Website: apple
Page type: account-selection
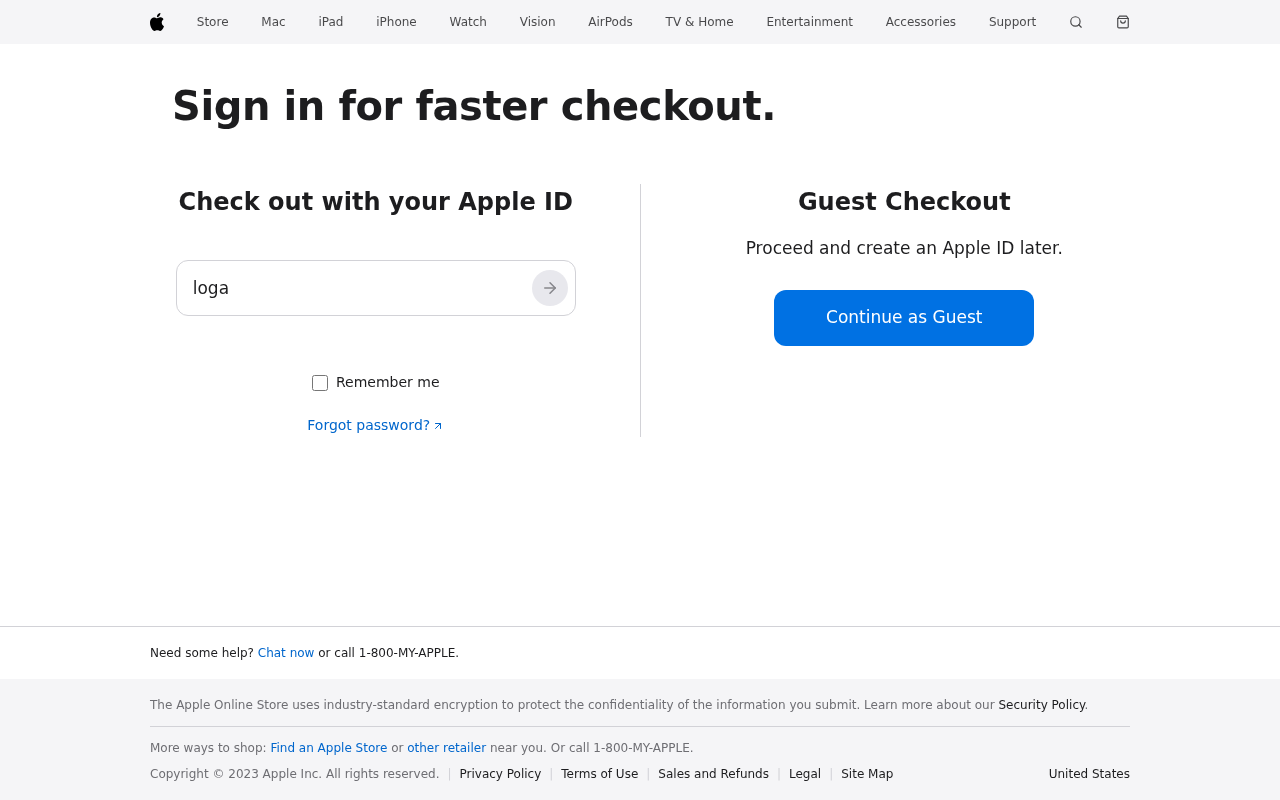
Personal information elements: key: PII_EMAIL
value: loganharris@hotmail.com